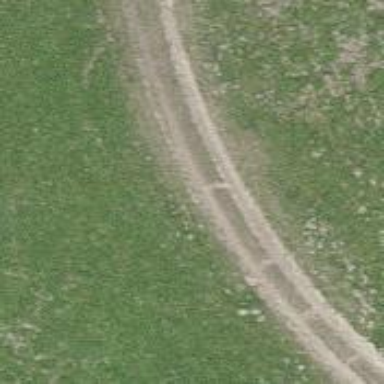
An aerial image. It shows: Track road with grass surface.